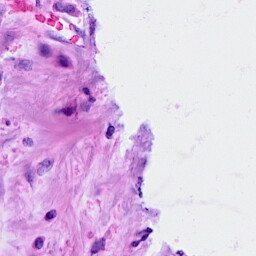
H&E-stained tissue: Breast